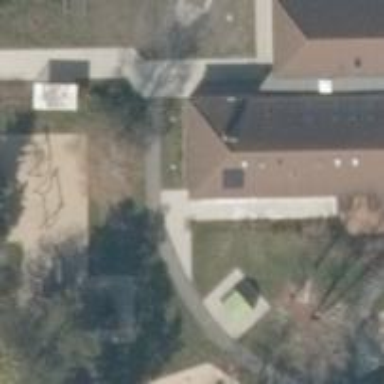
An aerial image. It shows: Kindergarten.